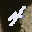
Label: 4